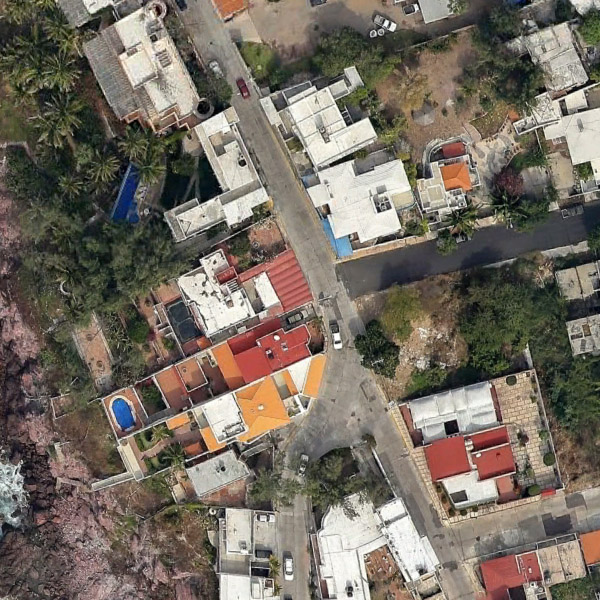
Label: Resort